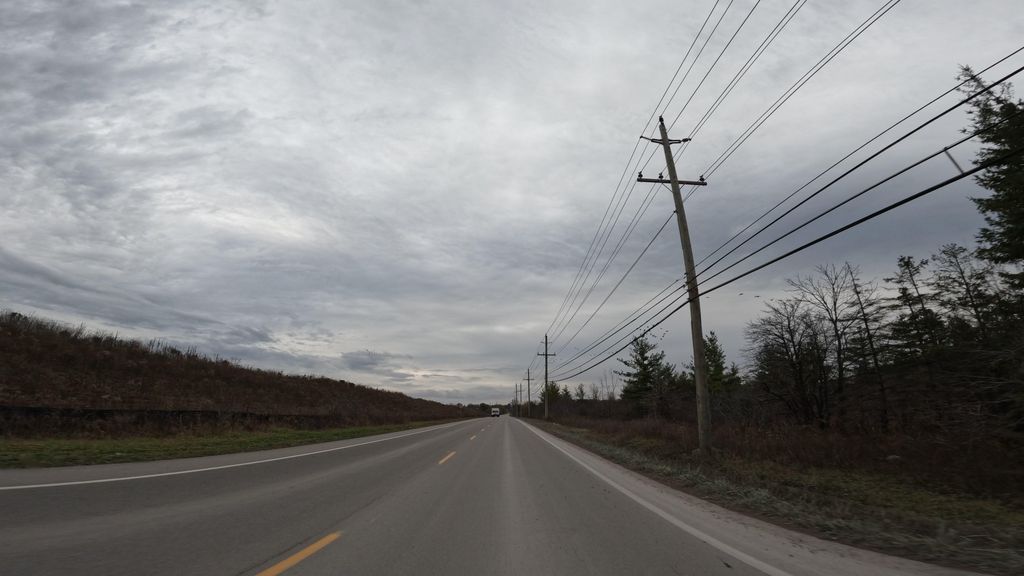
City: hamilton